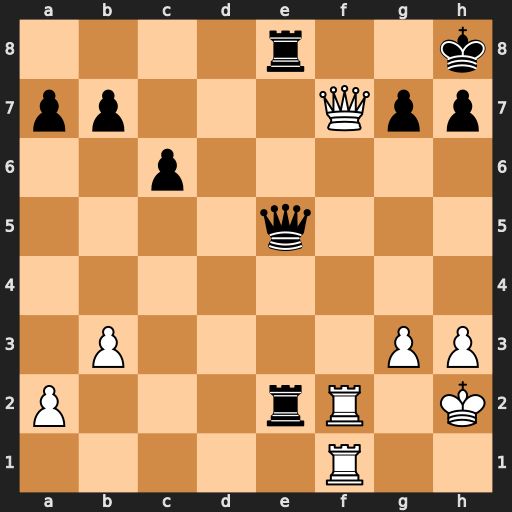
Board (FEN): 4r2k/pp3Qpp/2p5/4q3/8/1P4PP/P3rR1K/5R2
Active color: w
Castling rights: -
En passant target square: -
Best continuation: Rxe2 Qxe2+ Rf2 Qxf2+ Qxf2